Interaction volume radius: 10 \u00c5
Interaction volume height: 15 \u00c5
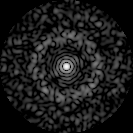
Disorder parameter: 0.8496